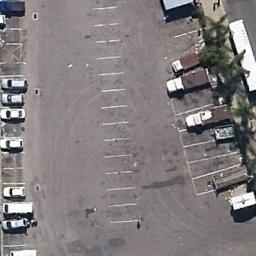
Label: parking_lot